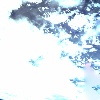
Label: sunburn